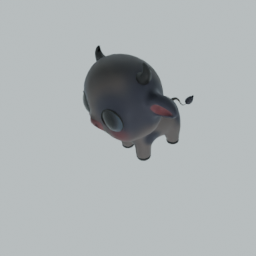
Label: animals